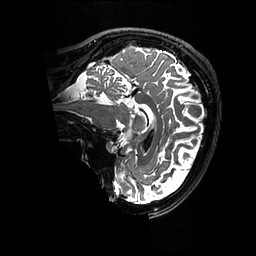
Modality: T2w
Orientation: sagittal
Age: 38
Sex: female
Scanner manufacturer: ge
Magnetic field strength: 3 T
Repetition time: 3.202 s
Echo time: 0.0669 s